Question: I implemented a function that gives the envelope curve of discrete values. I think there might be an error as when I tested it over a date I will provide you with at the bottom of the post, I get dissimilarities between the real data points ant the envelope curve as sown in this figure

'''
from scipy.interpolate import interp1d
import numpy as np
import matplotlib.pyplot as plt
def enveloppe(s):
u_x = [0,]
u_y = [s[0],]
q_u = np.zeros(s.shape)
for k in xrange(1,len(s)-1):
if (np.sign(s[k]-s[k-1])==1) and (np.sign(s[k]-s[k+1])==1):
u_x.append(k)
u_y.append(s[k])
u_x.append(len(s)-1)
u_y.append(s[-1])
u_p = interp1d(u_x,u_y, kind = 'cubic',bounds_error = False, fill_value=0.0)
#Evaluate each model over the domain of (s)
for k in xrange(0,len(s)):
q_u[k] = u_p(k)
return q_u
fig, ax = plt.subplots()
ax.plot(S, '-o', label = 'magnitude')
ax.plot(envelope(S), '-o', label = 'enveloppe magnitude')
ax.legend()
'''
---
'''
Data S : array([ 9.12348621e-11, 6.69568658e-10, 6.55973768e-09,
1.26822485e-06, 4.50553316e-09, 5.06526113e-07,
2.96728433e-09, 2.36088205e-07, 1.90802318e-09,
1.15867354e-07, 1.18504790e-09, 5.72888034e-08,
6.98672478e-10, 2.75361324e-08, 3.82391643e-10,
1.25393143e-08, 1.96697343e-10, 5.96979943e-09,
1.27009013e-10, 4.46365555e-09, 1.31769958e-10,
4.42024233e-09, 1.42514400e-10, 4.17757107e-09,
1.41640360e-10, 3.65170558e-09, 1.29784598e-10,
2.99790514e-09, 1.11732461e-10])
'''
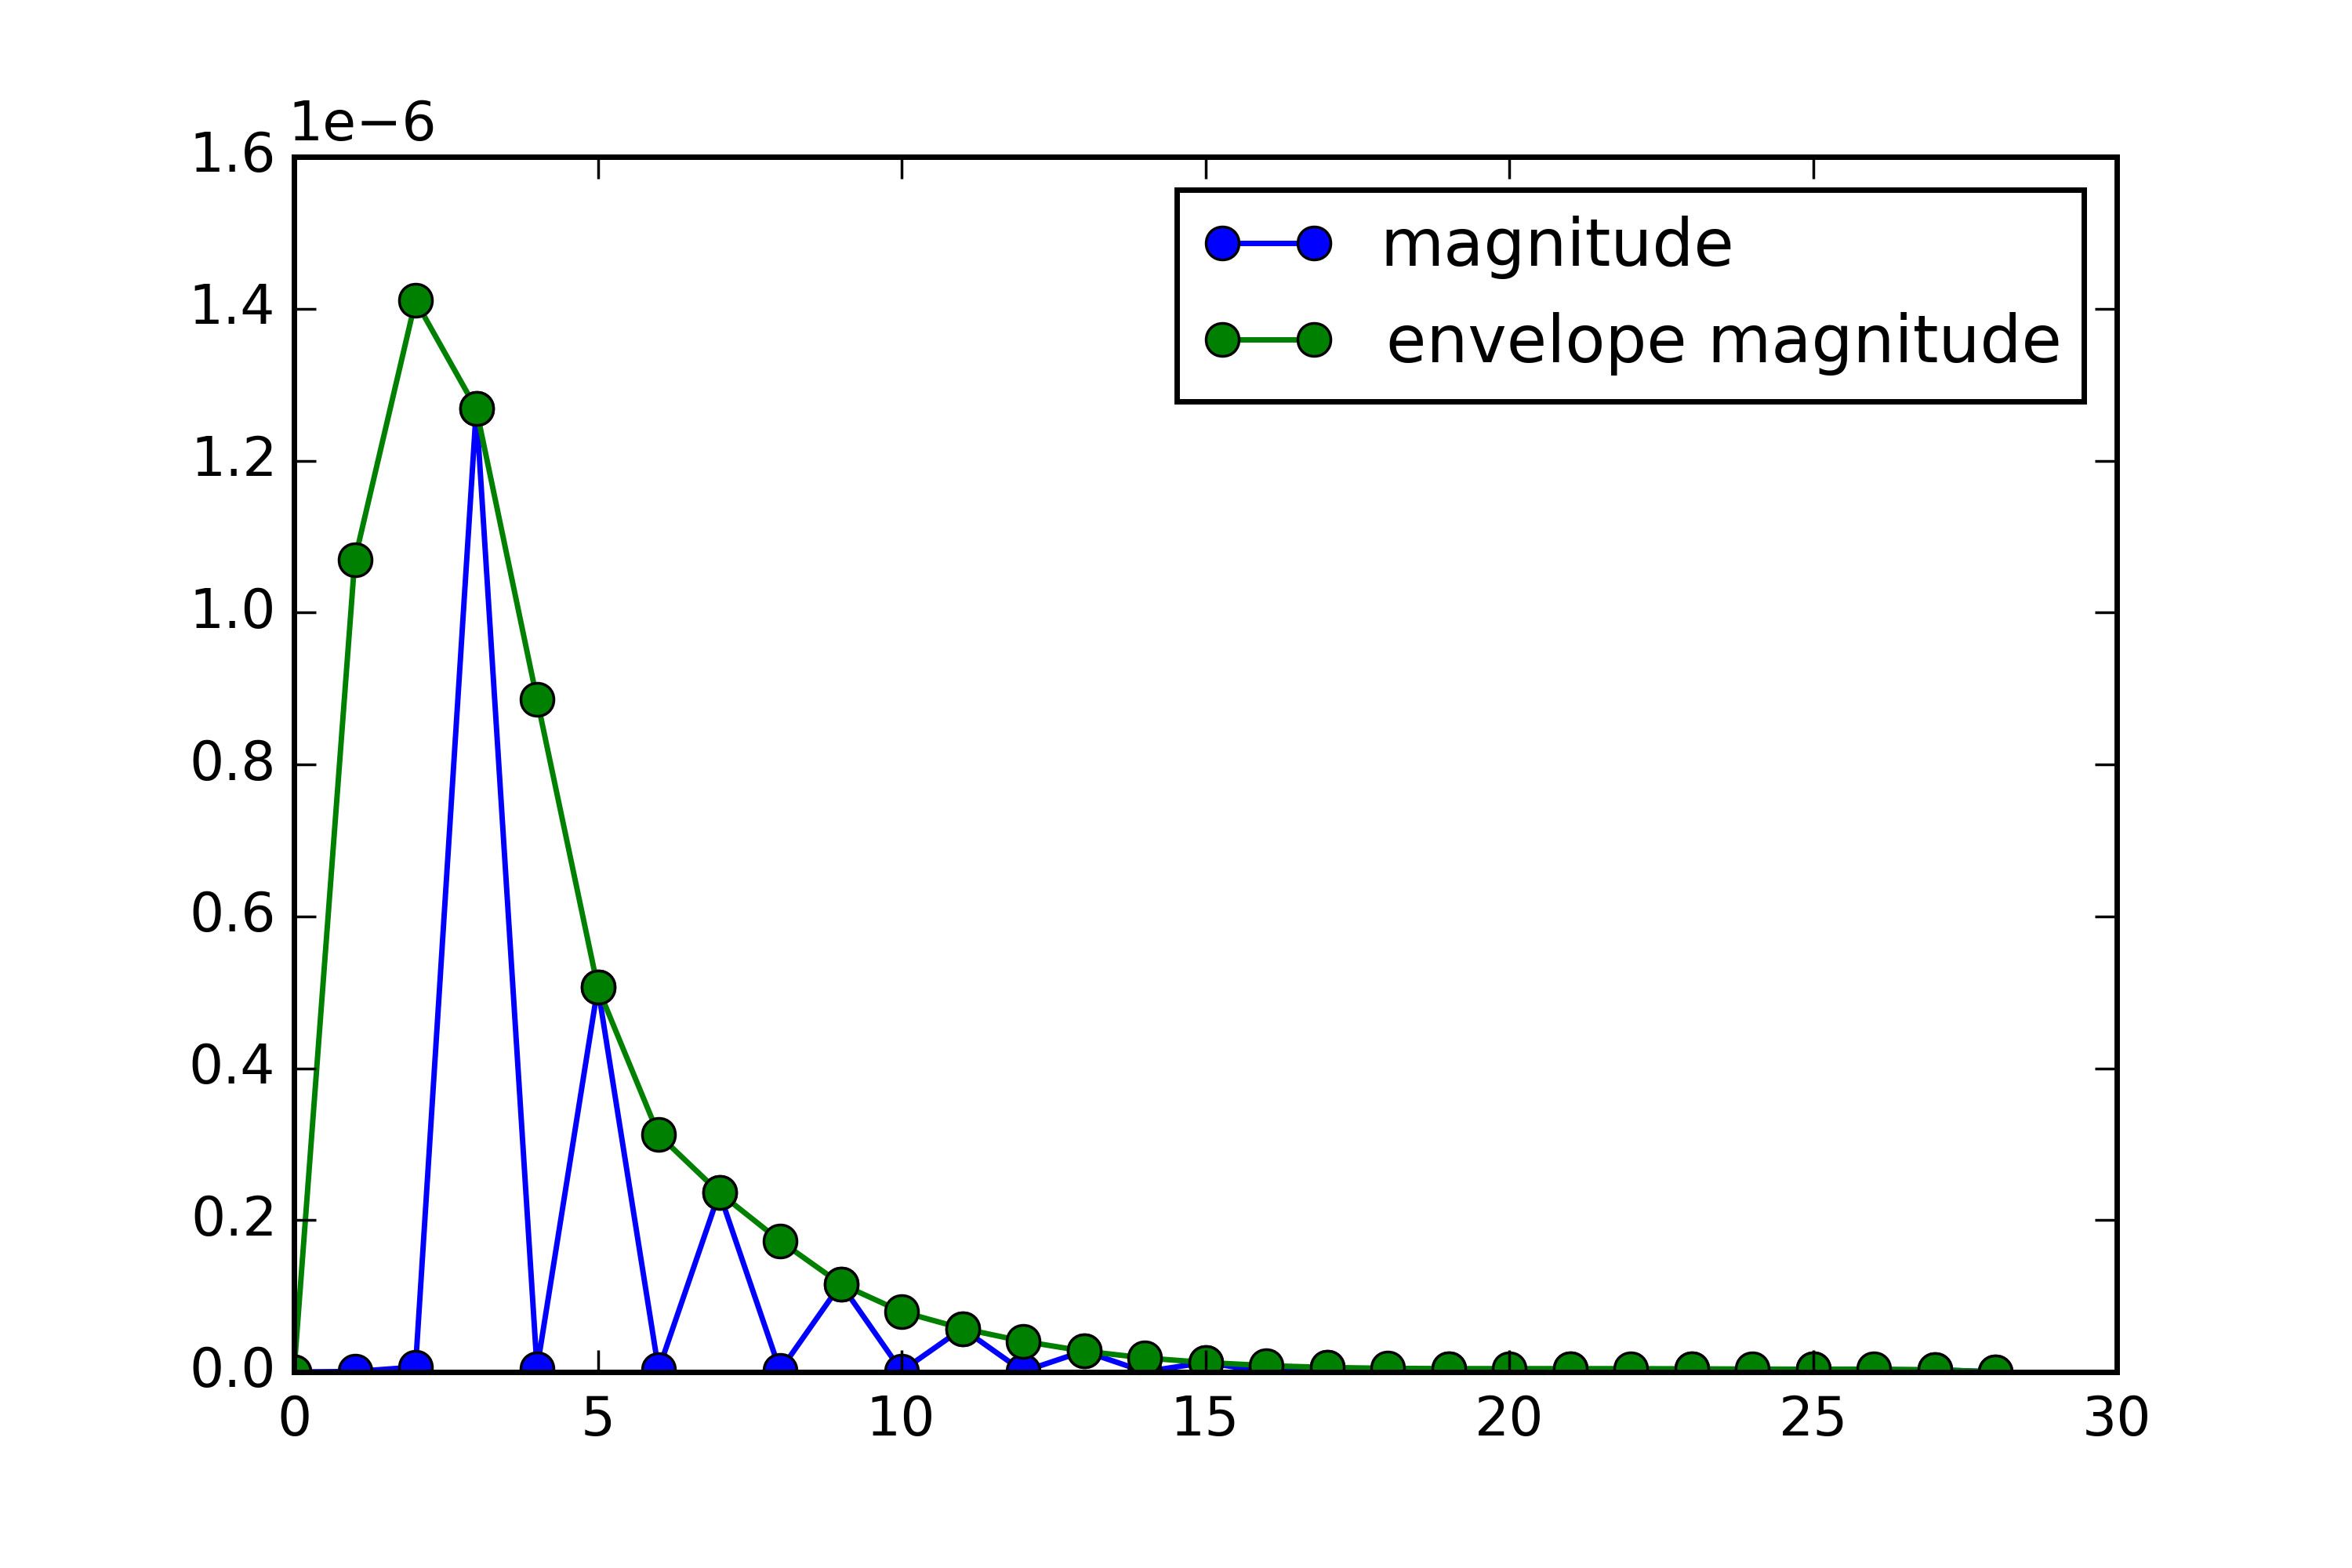
Answer: I would make two modifications to your enveloppe function to get a more monotone output
<URL>
The idea is to avoid implicit addition of the left and right ends to the list of peaks that is used to construct the envelope
'''
def enveloppe(s):
u_x = [] # do not add 0
u_y = []
q_u = np.zeros(s.shape)
for k in range(1,len(s)-1):
if (np.sign(s[k]-s[k-1])==1) and (np.sign(s[k]-s[k+1])==1):
u_x.append(k)
u_y.append(s[k])
print(u_x)
u_p = interp1d(u_x,u_y, kind = 'cubic',
bounds_error = False,
fill_value="extrapolate") # use fill_value="extrapolate"
for k in range(0,len(s)):
q_u[k] = u_p(k)
return q_u
'''